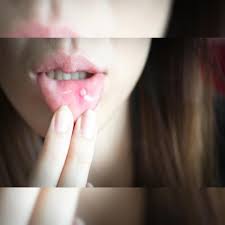
Condition: Mouth Ulcer